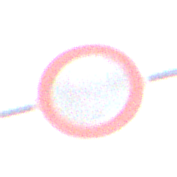
Verkehrszeichen: VerbotFahrzeugeAllerArt
Umgebung: Outdoor, Nature
Tageszeit: SunriseSunset
Wetter: PartlyCloudy
Licht: Natural
Jahreszeit: Summer
Kontrast: HighContrast